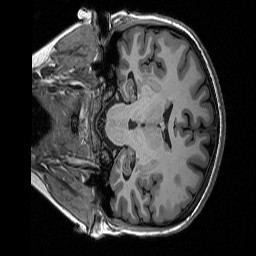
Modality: T1w
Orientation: coronal
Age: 28
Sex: female
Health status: healthy
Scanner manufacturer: siemens
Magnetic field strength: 3 T
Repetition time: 2.3 s
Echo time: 0.00298 s